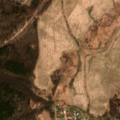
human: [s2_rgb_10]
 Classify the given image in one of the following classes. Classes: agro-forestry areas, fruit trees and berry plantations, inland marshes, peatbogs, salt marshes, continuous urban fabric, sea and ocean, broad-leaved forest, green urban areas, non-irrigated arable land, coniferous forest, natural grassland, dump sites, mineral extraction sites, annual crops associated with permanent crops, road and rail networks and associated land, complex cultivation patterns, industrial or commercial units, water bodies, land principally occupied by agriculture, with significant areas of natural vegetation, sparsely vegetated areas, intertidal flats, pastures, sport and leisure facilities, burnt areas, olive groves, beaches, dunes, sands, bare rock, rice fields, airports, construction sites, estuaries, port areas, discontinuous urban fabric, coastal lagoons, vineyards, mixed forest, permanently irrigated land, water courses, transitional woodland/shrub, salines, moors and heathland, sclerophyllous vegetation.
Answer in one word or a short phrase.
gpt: discontinuous urban fabric, non-irrigated arable land, pastures, complex cultivation patterns, coniferous forest, mixed forest